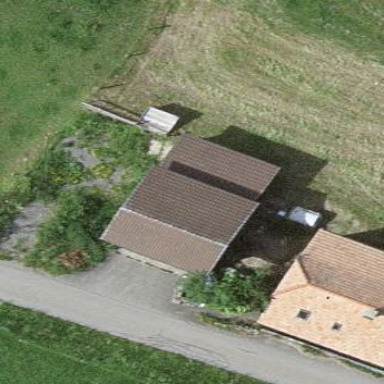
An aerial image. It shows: Garage.